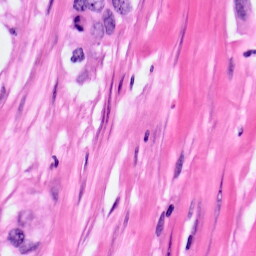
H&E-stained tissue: Pancreatic